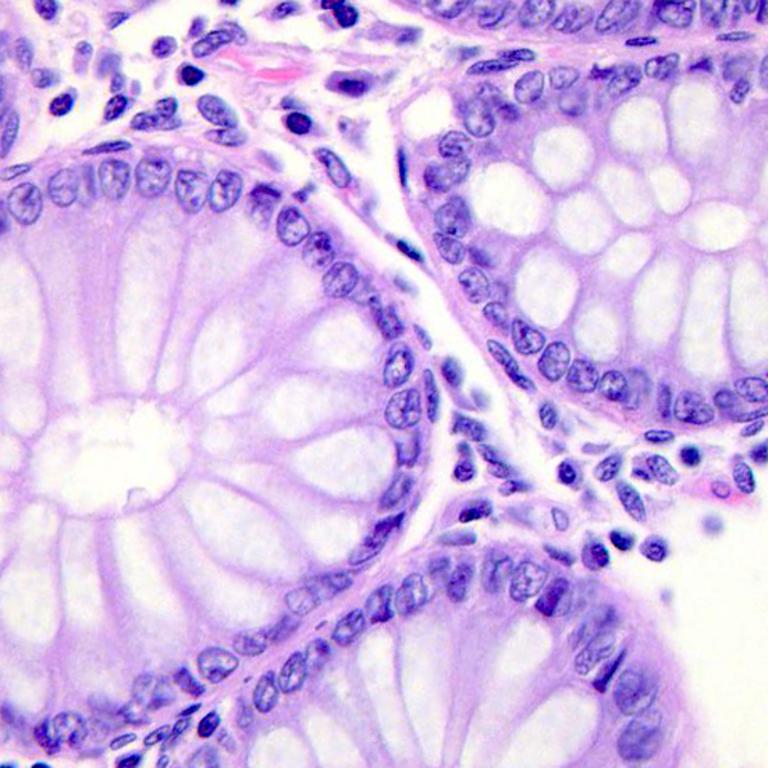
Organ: colon
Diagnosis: benign